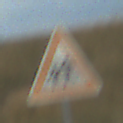
Verkehrszeichen: KinderRechts
Umgebung: Outdoor, RoadRail
Tageszeit: SunriseSunset
Wetter: PartlyCloudy
Licht: Natural
Jahreszeit: NotSpecified
Kontrast: MediumContrast